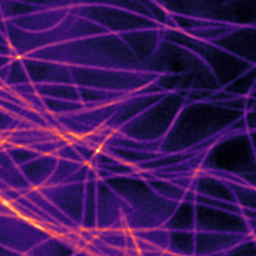
Label: Super-resolution Microtubules image